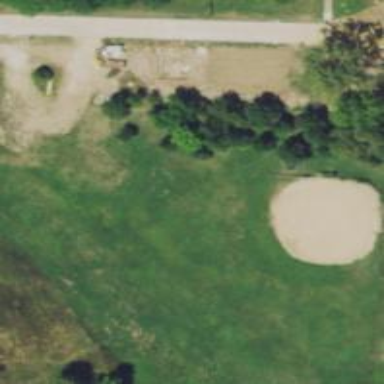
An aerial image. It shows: Baseball pitch for leisure land activities.